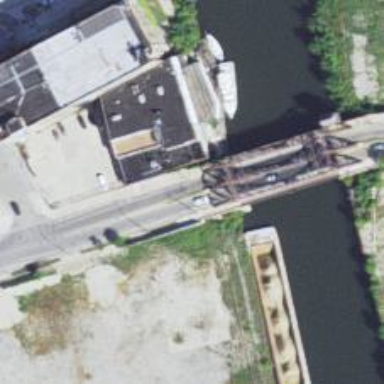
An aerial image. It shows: Tertiary road with asphalt surface crossing over movable bascule bridge.